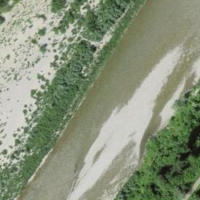
EUNIS habitat code: 25
Species observed at this site:
Prunus padus